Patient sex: M
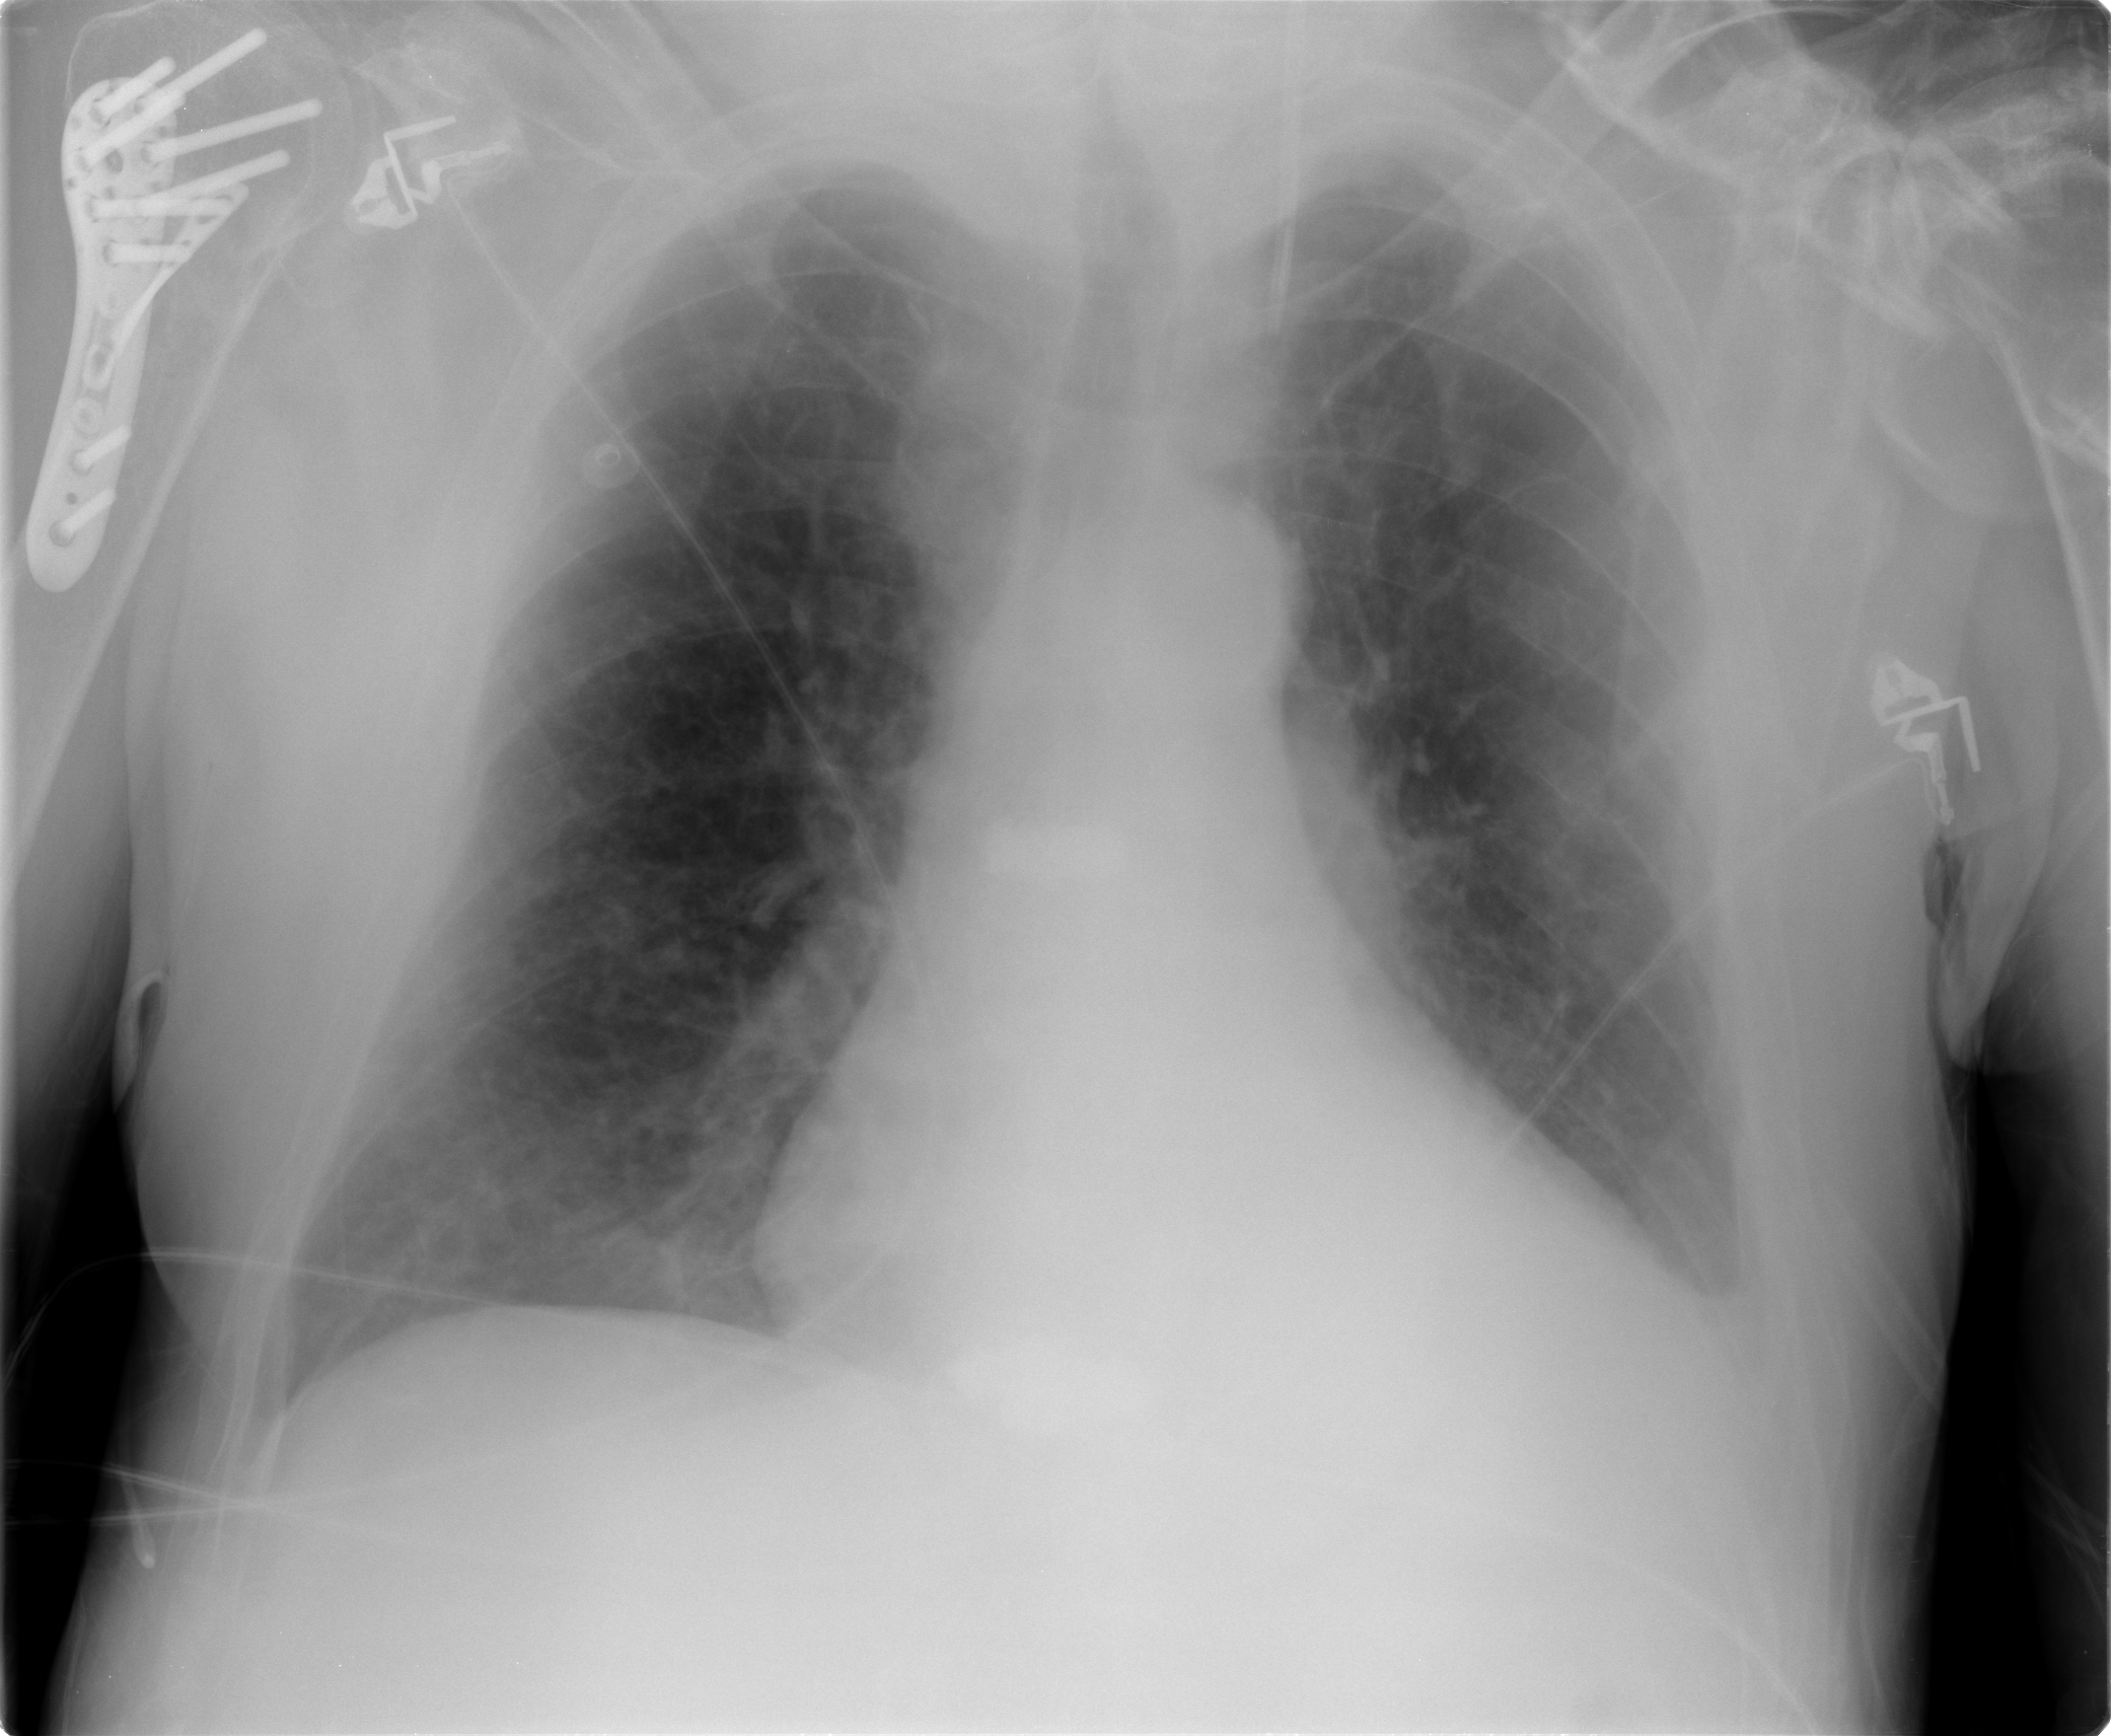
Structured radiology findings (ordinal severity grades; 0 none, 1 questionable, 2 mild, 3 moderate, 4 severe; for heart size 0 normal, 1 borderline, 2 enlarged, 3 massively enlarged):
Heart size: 1
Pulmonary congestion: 2
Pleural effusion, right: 0
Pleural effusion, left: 2
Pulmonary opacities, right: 0
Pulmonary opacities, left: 1
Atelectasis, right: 2
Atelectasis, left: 2